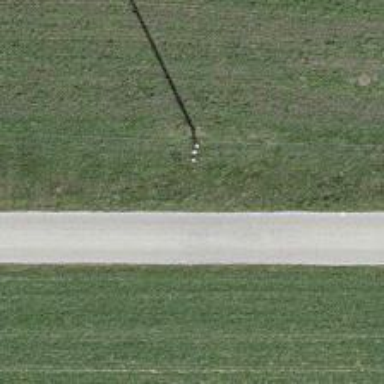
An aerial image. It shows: Power pole.